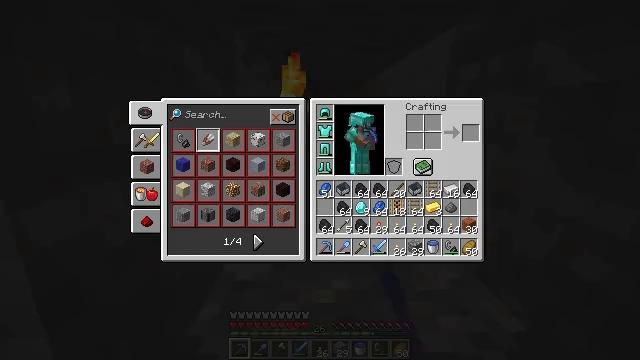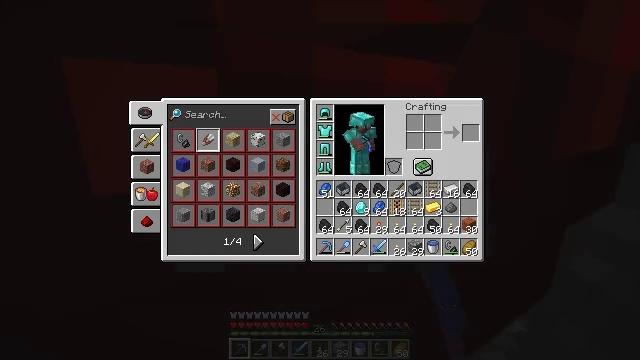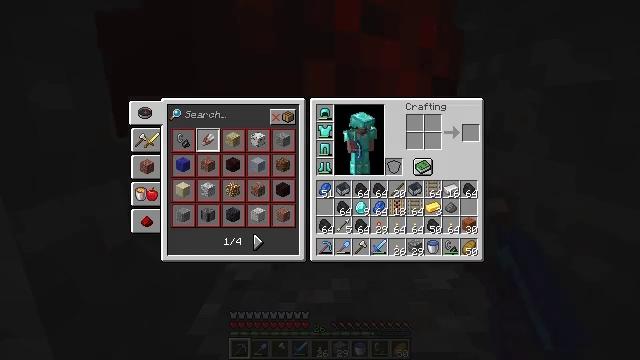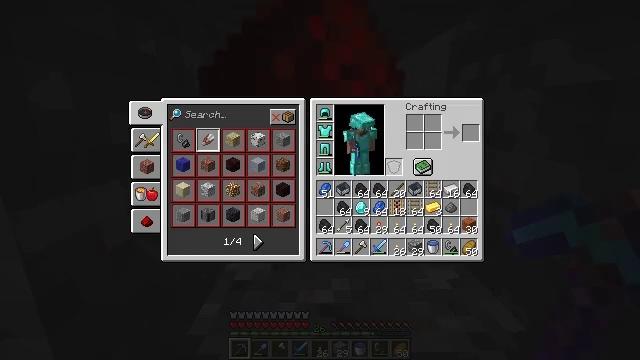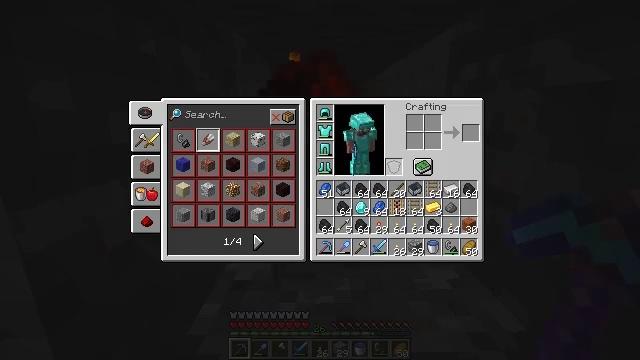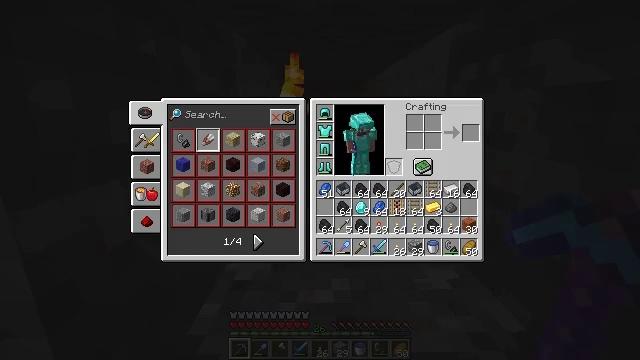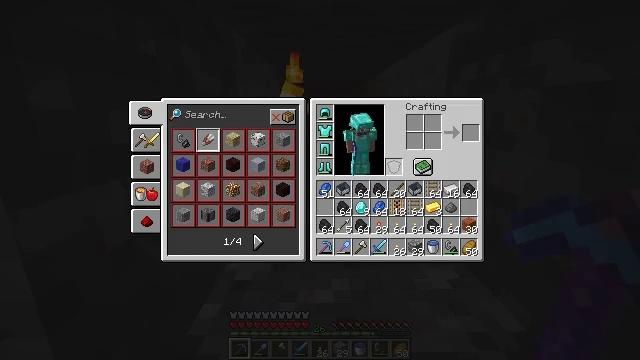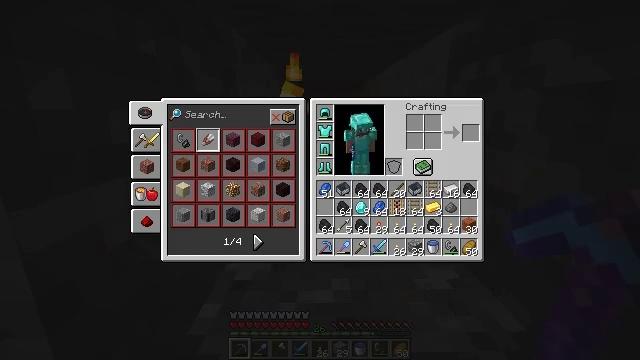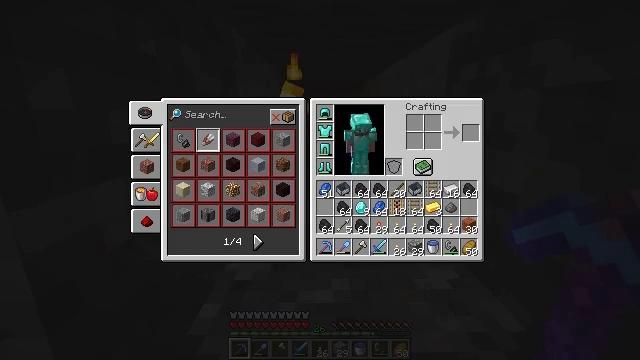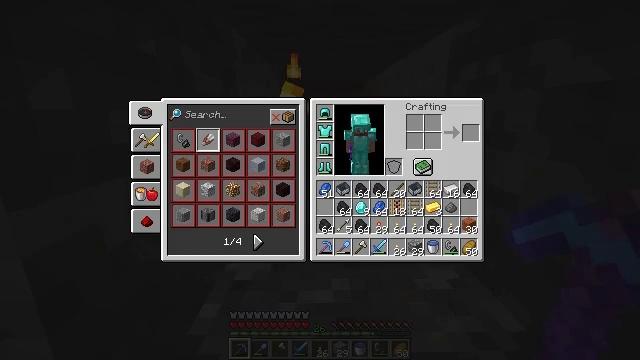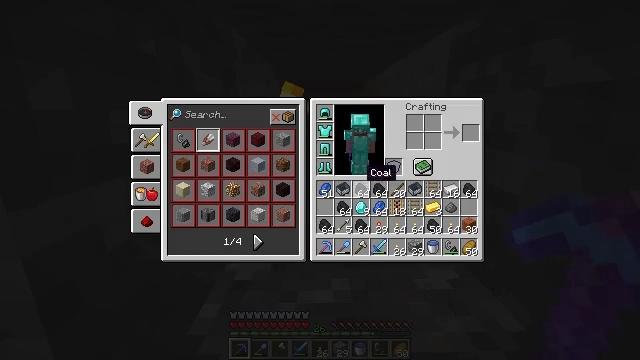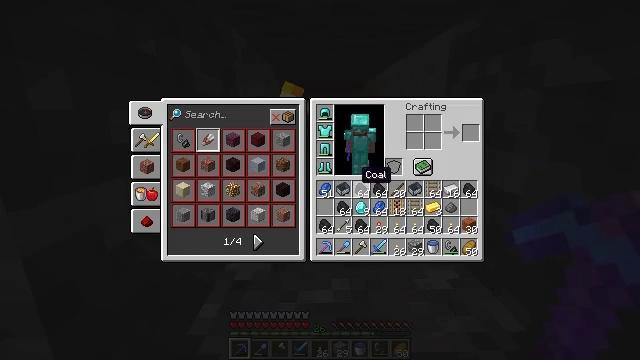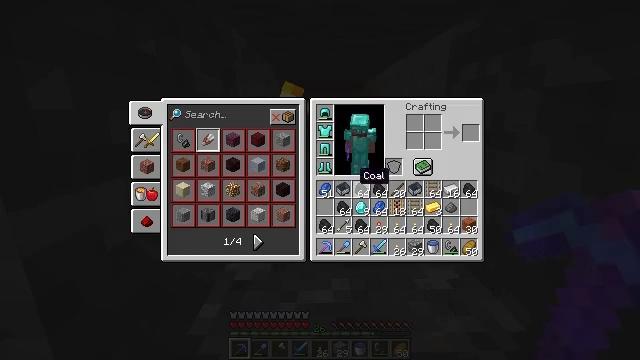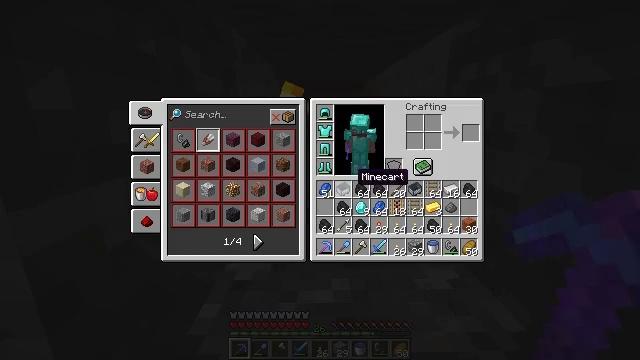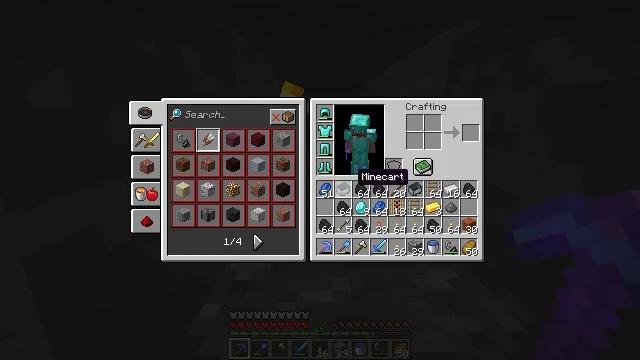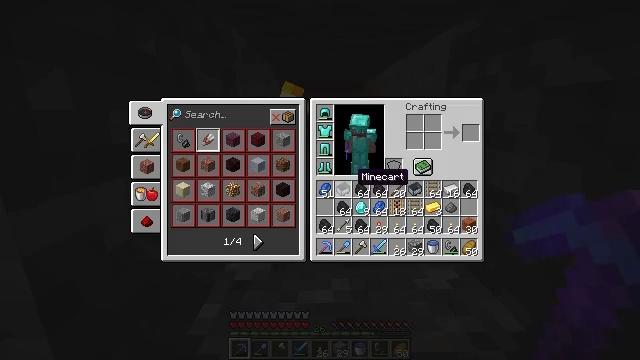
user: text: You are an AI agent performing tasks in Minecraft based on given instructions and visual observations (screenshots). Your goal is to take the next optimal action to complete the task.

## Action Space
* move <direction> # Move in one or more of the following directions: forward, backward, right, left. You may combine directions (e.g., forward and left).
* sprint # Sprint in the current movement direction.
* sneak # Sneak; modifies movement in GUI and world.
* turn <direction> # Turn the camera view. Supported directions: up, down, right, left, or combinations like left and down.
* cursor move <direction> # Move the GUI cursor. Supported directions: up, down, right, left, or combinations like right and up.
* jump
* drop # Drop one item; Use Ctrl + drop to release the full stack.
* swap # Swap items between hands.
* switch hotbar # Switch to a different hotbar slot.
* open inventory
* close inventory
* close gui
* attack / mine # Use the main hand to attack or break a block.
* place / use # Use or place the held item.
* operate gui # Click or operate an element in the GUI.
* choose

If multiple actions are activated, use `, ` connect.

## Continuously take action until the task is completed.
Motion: motion action
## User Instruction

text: Remove a minecart from the inventory.
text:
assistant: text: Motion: cursor move left and down, open gui
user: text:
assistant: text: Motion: cursor move left
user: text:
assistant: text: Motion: cursor move left
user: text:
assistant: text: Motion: no_op
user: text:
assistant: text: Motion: no_op
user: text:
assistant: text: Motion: cursor move left
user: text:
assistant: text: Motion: cursor move left
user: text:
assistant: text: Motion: cursor move left
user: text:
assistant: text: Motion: no_op
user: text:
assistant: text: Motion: no_op
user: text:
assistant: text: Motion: no_op
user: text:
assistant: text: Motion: no_op
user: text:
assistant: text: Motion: no_op
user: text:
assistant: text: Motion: no_op
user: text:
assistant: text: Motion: no_op
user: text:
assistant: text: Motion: operate gui
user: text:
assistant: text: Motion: operate gui
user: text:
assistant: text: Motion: no_op
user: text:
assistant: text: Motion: no_op
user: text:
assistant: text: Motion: cursor move right and up
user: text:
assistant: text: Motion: cursor move right and up
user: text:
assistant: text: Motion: cursor move right and up
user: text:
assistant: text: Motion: cursor move right
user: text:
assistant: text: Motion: no_op
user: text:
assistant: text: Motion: no_op
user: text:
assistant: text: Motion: operate gui
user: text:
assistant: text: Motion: operate gui
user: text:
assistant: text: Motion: operate gui
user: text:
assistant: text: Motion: no_op
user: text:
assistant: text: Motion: no_op